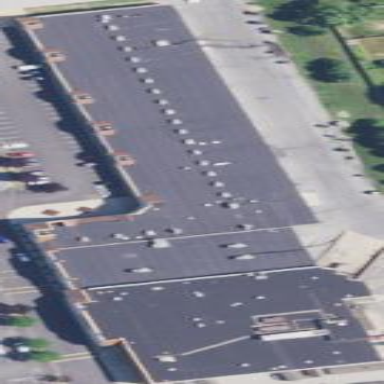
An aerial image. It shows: Retail building.